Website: home-depot
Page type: billing-address
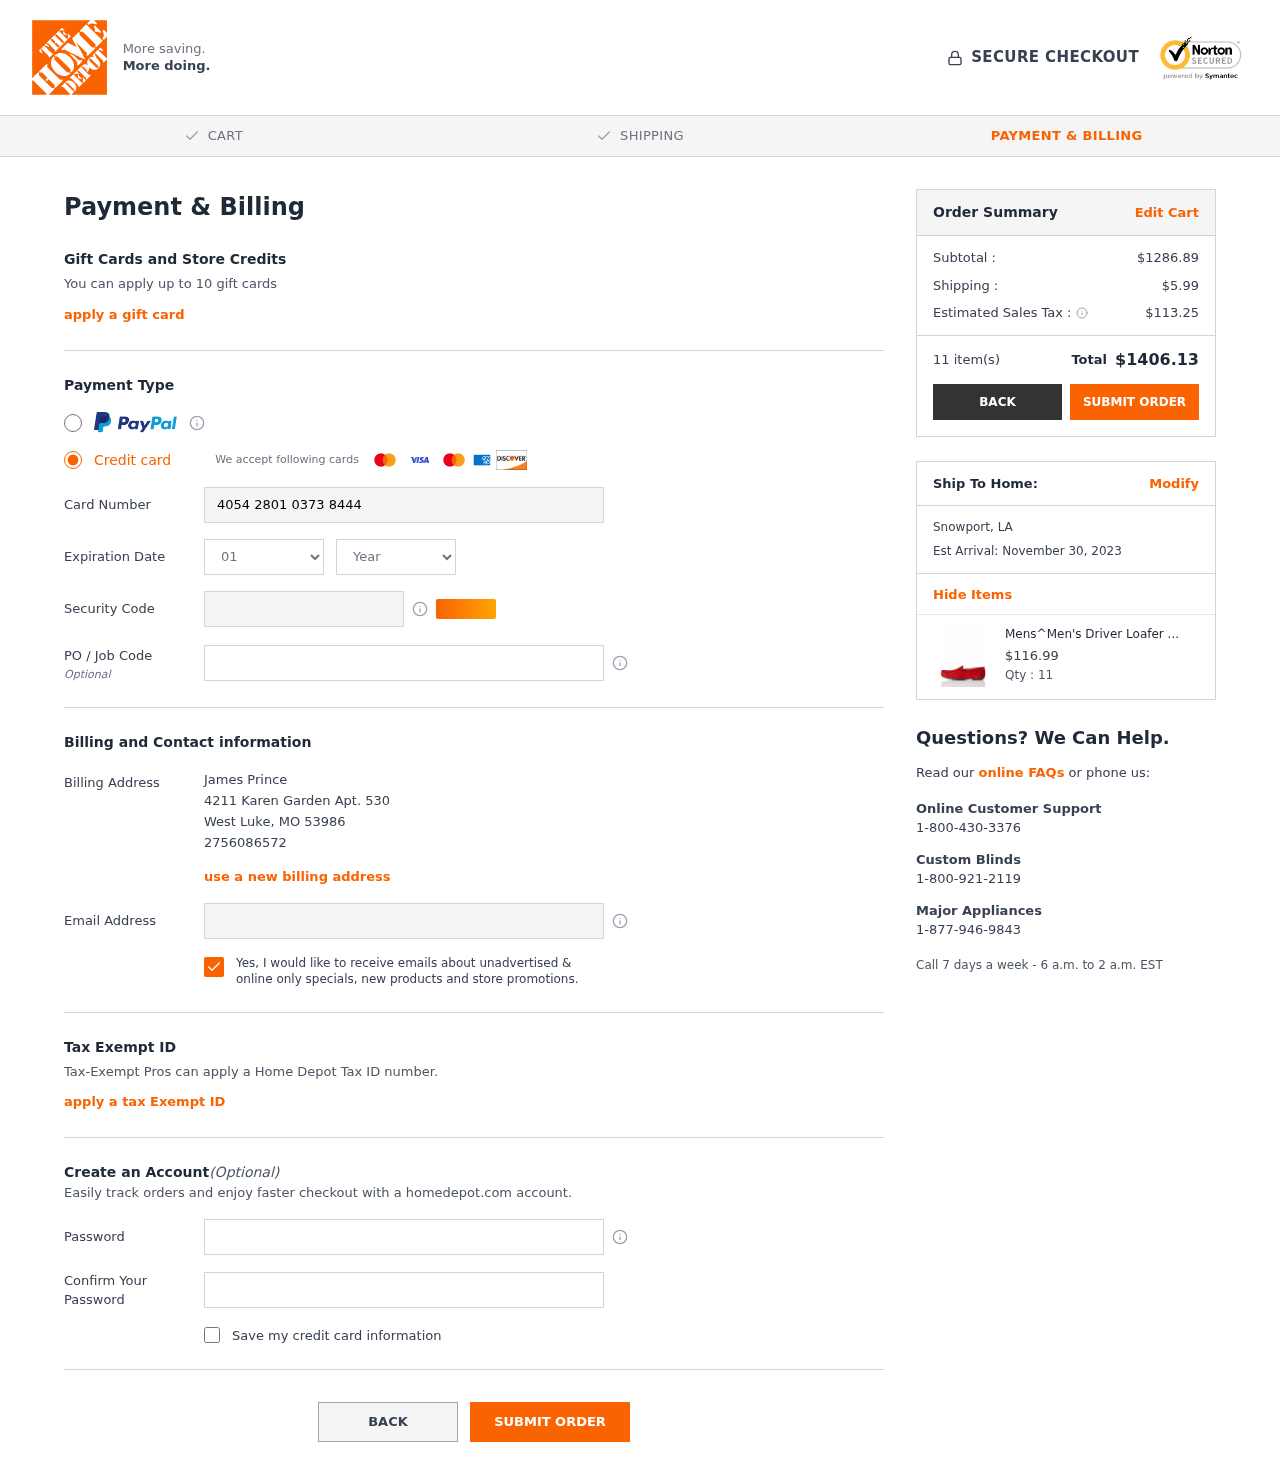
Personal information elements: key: PII_CARD_CVV
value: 313
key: PII_CARD_EXPIRY_MONTH
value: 01
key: PII_CARD_EXPIRY_YEAR
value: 29
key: PII_CARD_NUMBER
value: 4054 2801 0373 8444
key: PII_CITY
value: West Luke
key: PII_CITY2
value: Snowport
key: PII_EMAIL
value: jamesprince@yahoo.com
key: PII_FULLNAME
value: James Prince
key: PII_PHONE
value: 2756086572
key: PII_POSTCODE
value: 53986
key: PII_STATE_ABBR
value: MO
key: PII_STATE_ABBR2
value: LA
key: PII_STREET
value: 4211 Karen Garden Apt. 530
Product elements: key: PRODUCT1_NAME
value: Mens^Men's Driver Loafer Moccasin, Red Suede, 8 US
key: PRODUCT1_PRICE
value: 116.99
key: PRODUCT1_QUANTITY
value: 11
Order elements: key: ORDER_SUBTOTAL
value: $1286.89
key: ORDER_SHIPPING_COST
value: $5.99
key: ORDER_TAX
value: $113.25
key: ORDER_NUM_ITEMS
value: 11 item(s)
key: ORDER_TOTAL
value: $1406.13
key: ORDER_DELIVERY_DATE
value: Est Arrival: November 30, 2023